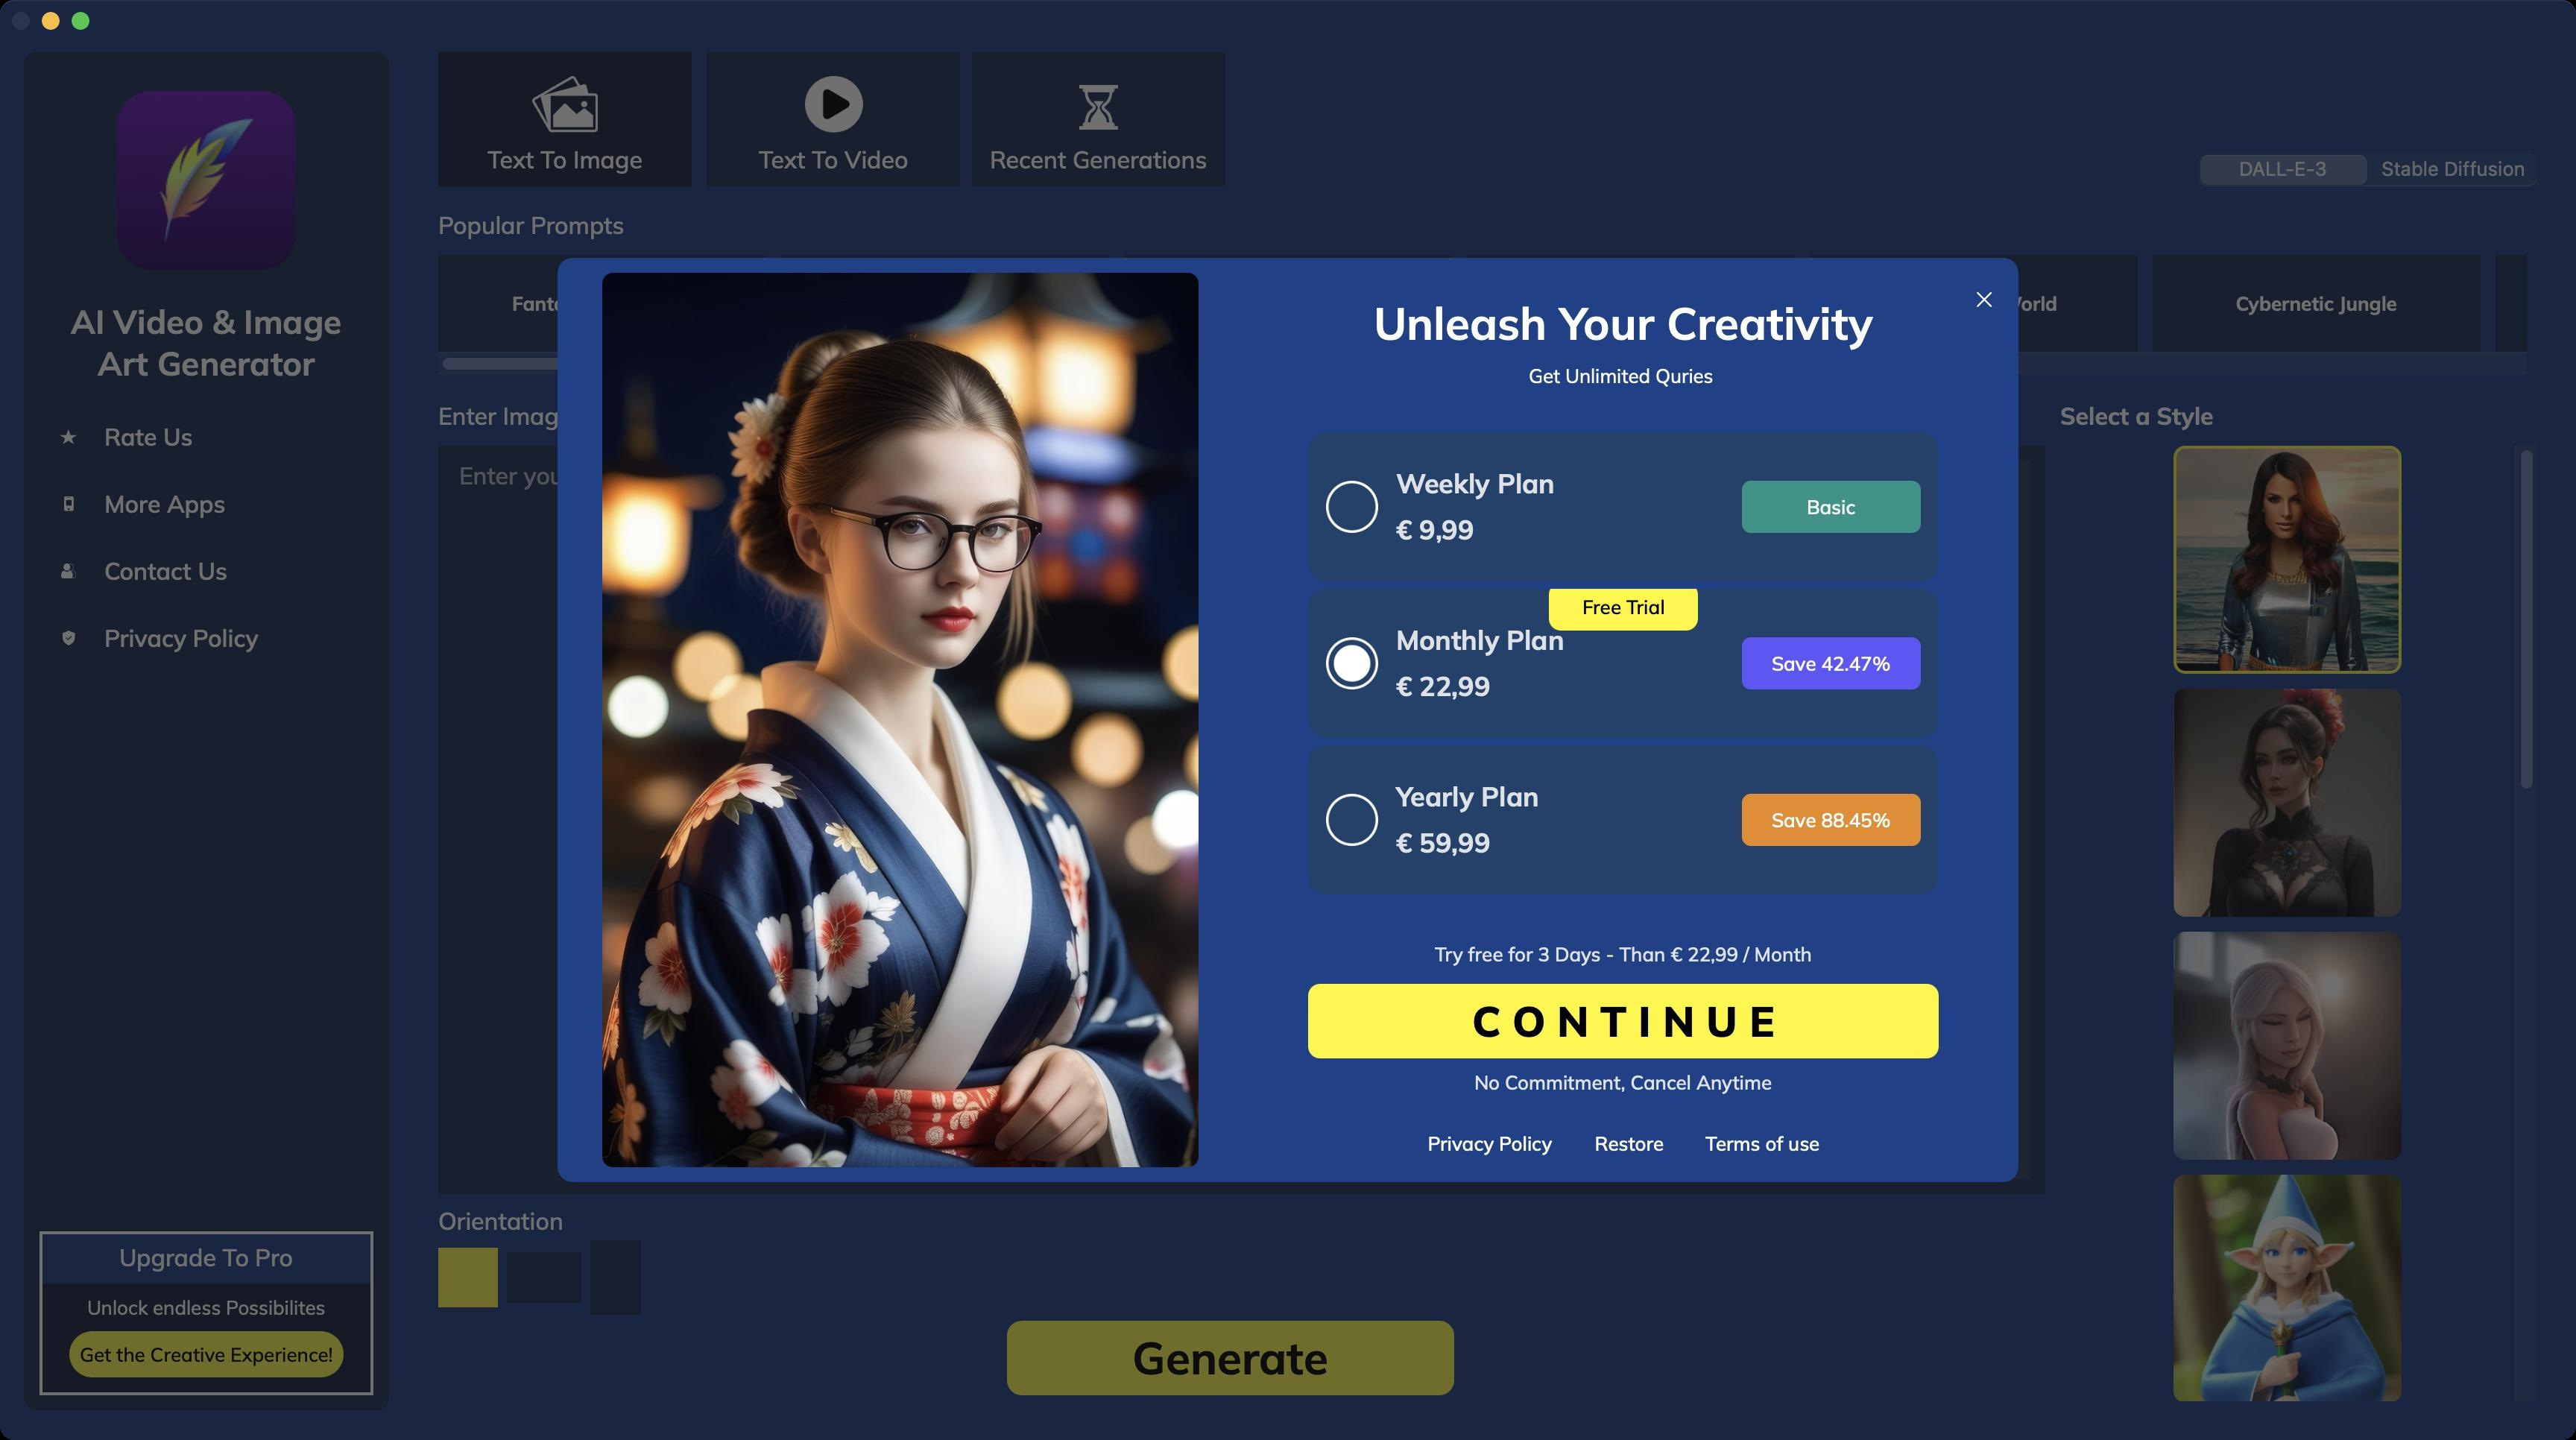
Accessibility tree:
{"name": "", "role": "AXWindow", "description": null, "role_description": "standard window", "value": null, "position": "0.00;45.00", "size": "1728;966", "children": [{"name": null, "role": "AXImage", "description": "icon", "role_description": "image", "value": null, "position": "78.50;61.00", "size": "120;120", "children": []}, {"name": null, "role": "AXStaticText", "description": null, "role_description": "text", "value": "AI Video & Image\nArt Generator", "position": "43.50;202.00", "size": "190;56", "children": []}, {"name": null, "role": "AXStaticText", "description": null, "role_description": "text", "value": "Upgrade To Pro", "position": "78.00;833.50", "size": "121;20", "children": []}, {"name": null, "role": "AXStaticText", "description": null, "role_description": "text", "value": "Unlock endless Possibilites", "position": "56.50;869.00", "size": "164;16", "children": []}, {"name": "Get_the_Creative_Experience!", "role": "AXButton", "description": null, "role_description": "button", "value": null, "position": "46.50;893.00", "size": "184;31", "children": []}, {"name": null, "role": "AXScrollArea", "description": null, "role_description": "scroll area", "value": null, "position": "26.00;278.00", "size": "225;540", "children": [{"name": null, "role": "AXList", "description": null, "role_description": "collection", "value": null, "position": "26.00;278.00", "size": "225;540", "children": [{"name": null, "role": "AXList", "description": null, "role_description": "section", "value": null, "position": "26.00;278.00", "size": "225;165", "children": [{"name": null, "role": "AXGroup", "description": null, "role_description": "group", "value": null, "position": "26.00;278.00", "size": "225;30", "children": [{"name": null, "role": "AXImage", "description": "rateUS", "role_description": "image", "value": null, "position": "36.00;288.00", "size": "20;10", "children": []}, {"name": null, "role": "AXStaticText", "description": null, "role_description": "text", "value": "Rate Us", "position": "68.00;283.00", "size": "175;20", "children": []}]}, {"name": null, "role": "AXGroup", "description": null, "role_description": "group", "value": null, "position": "26.00;323.00", "size": "225;30", "children": [{"name": null, "role": "AXImage", "description": "moreApps", "role_description": "image", "value": null, "position": "36.00;333.00", "size": "20;10", "children": []}, {"name": null, "role": "AXStaticText", "description": null, "role_description": "text", "value": "More Apps", "position": "68.00;328.00", "size": "175;20", "children": []}]}, {"name": null, "role": "AXGroup", "description": null, "role_description": "group", "value": null, "position": "26.00;368.00", "size": "225;30", "children": [{"name": null, "role": "AXImage", "description": "ContactUS", "role_description": "image", "value": null, "position": "36.00;378.00", "size": "20;10", "children": []}, {"name": null, "role": "AXStaticText", "description": null, "role_description": "text", "value": "Contact Us", "position": "68.00;373.00", "size": "175;20", "children": []}]}, {"name": null, "role": "AXGroup", "description": null, "role_description": "group", "value": null, "position": "26.00;413.00", "size": "225;30", "children": [{"name": null, "role": "AXImage", "description": "privacy", "role_description": "image", "value": null, "position": "36.00;423.00", "size": "20;10", "children": []}, {"name": null, "role": "AXStaticText", "description": null, "role_description": "text", "value": "Privacy Policy", "position": "68.00;418.00", "size": "175;20", "children": []}]}]}]}]}, {"name": null, "role": "AXStaticText", "description": null, "role_description": "text", "value": "Text To Image", "position": "325.00;97.00", "size": "108;20", "children": []}, {"name": null, "role": "AXImage", "description": "ImageBtn", "role_description": "image", "value": null, "position": "352.00;51.00", "size": "54;38", "children": []}, {"name": null, "role": "AXStaticText", "description": null, "role_description": "text", "value": "Text To Video", "position": "507.00;97.00", "size": "104;20", "children": []}, {"name": null, "role": "AXImage", "description": "PlayBtn", "role_description": "image", "value": null, "position": "532.00;51.00", "size": "54;38", "children": []}, {"name": null, "role": "AXStaticText", "description": null, "role_description": "text", "value": "Popular Prompts", "position": "292.00;141.00", "size": "129;20", "children": []}, {"name": null, "role": "AXScrollArea", "description": null, "role_description": "scroll area", "value": null, "position": "294.00;171.00", "size": "1401;80", "children": [{"name": null, "role": "AXList", "description": null, "role_description": "collection", "value": null, "position": "294.00;171.00", "size": "2290;65", "children": [{"name": null, "role": "AXList", "description": null, "role_description": "section", "value": null, "position": "294.00;163.50", "size": "2290;80", "children": [{"name": null, "role": "AXGroup", "description": null, "role_description": "group", "value": null, "position": "294.00;163.50", "size": "220;80", "children": [{"name": null, "role": "AXStaticText", "description": null, "role_description": "text", "value": "Fantasy Landscape", "position": "302.00;195.50", "size": "204;16", "children": []}]}, {"name": null, "role": "AXGroup", "description": null, "role_description": "group", "value": null, "position": "524.00;163.50", "size": "220;80", "children": [{"name": null, "role": "AXStaticText", "description": null, "role_description": "text", "value": "Sci-Fi Cityscape", "position": "532.00;195.50", "size": "204;16", "children": []}]}, {"name": null, "role": "AXGroup", "description": null, "role_description": "group", "value": null, "position": "754.00;163.50", "size": "220;80", "children": [{"name": null, "role": "AXStaticText", "description": null, "role_description": "text", "value": "Enchanted Forest", "position": "762.00;195.50", "size": "204;16", "children": []}]}, {"name": null, "role": "AXGroup", "description": null, "role_description": "group", "value": null, "position": "984.00;163.50", "size": "220;80", "children": [{"name": null, "role": "AXStaticText", "description": null, "role_description": "text", "value": "Underwater Paradise", "position": "992.00;195.50", "size": "204;16", "children": []}]}, {"name": null, "role": "AXGroup", "description": null, "role_description": "group", "value": null, "position": "1214.00;163.50", "size": "220;80", "children": [{"name": null, "role": "AXStaticText", "description": null, "role_description": "text", "value": "Steampunk World", "position": "1222.00;195.50", "size": "204;16", "children": []}]}, {"name": null, "role": "AXGroup", "description": null, "role_description": "group", "value": null, "position": "1444.00;163.50", "size": "220;80", "children": [{"name": null, "role": "AXStaticText", "description": null, "role_description": "text", "value": "Cybernetic Jungle", "position": "1452.00;195.50", "size": "204;16", "children": []}]}, {"name": null, "role": "AXGroup", "description": null, "role_description": "group", "value": null, "position": "1674.00;163.50", "size": "220;80", "children": [{"name": null, "role": "AXStaticText", "description": null, "role_description": "text", "value": "Post-Apocalyptic Wasteland", "position": "1682.00;195.50", "size": "204;16", "children": []}]}, {"name": null, "role": "AXGroup", "description": null, "role_description": "group", "value": null, "position": "1904.00;163.50", "size": "220;80", "children": [{"name": null, "role": "No role", "description": "", "role_description": "", "value": null, "position": "", "size": "", "children": []}]}, {"name": null, "role": "AXGroup", "description": null, "role_description": "group", "value": null, "position": "2134.00;163.50", "size": "220;80", "children": [{"name": null, "role": "No role", "description": "", "role_description": "", "value": null, "position": "", "size": "", "children": []}]}, {"name": null, "role": "AXGroup", "description": null, "role_description": "group", "value": null, "position": "2364.00;163.50", "size": "220;80", "children": [{"name": null, "role": "No role", "description": "", "role_description": "", "value": null, "position": "", "size": "", "children": []}]}]}]}, {"name": null, "role": "AXScrollBar", "description": null, "role_description": "scroll bar", "value": 0.0, "position": "294.00;236.00", "size": "1401;15", "children": [{"name": null, "role": "AXValueIndicator", "description": null, "role_description": "value indicator", "value": 0.0, "position": "296.00;236.00", "size": "854;15", "children": []}, {"name": null, "role": "AXButton", "description": null, "role_description": "increment arrow button", "value": null, "position": "294.00;236.00", "size": "0;0", "children": []}, {"name": null, "role": "AXButton", "description": null, "role_description": "decrement arrow button", "value": null, "position": "294.00;236.00", "size": "0;0", "children": []}, {"name": null, "role": "AXButton", "description": null, "role_description": "increment page button", "value": null, "position": "1151.00;236.00", "size": "544;15", "children": []}, {"name": null, "role": "AXButton", "description": null, "role_description": "decrement page button", "value": null, "position": "294.00;236.00", "size": "2;15", "children": []}]}]}, {"name": null, "role": "AXStaticText", "description": null, "role_description": "text", "value": "Enter Image Prompt ", "position": "292.00;269.00", "size": "158;20", "children": []}, {"name": null, "role": "AXScrollArea", "description": null, "role_description": "scroll area", "value": null, "position": "304.00;309.00", "size": "1058;482", "children": [{"name": null, "role": "AXTextArea", "description": null, "role_description": "text entry area", "value": "", "position": "304.00;309.00", "size": "1043;482", "children": []}, {"name": null, "role": "AXScrollBar", "description": null, "role_description": "scroll bar", "value": 0.0, "position": "1347.00;309.00", "size": "15;482", "children": []}]}, {"name": null, "role": "AXStaticText", "description": null, "role_description": "text", "value": "Orientation", "position": "292.00;809.00", "size": "88;20", "children": []}, {"name": "Generate", "role": "AXButton", "description": null, "role_description": "button", "value": null, "position": "675.50;886.00", "size": "300;50", "children": []}, {"name": null, "role": "AXScrollArea", "description": null, "role_description": "scroll area", "value": null, "position": "1382.00;299.00", "size": "320;641", "children": [{"name": null, "role": "AXList", "description": null, "role_description": "collection", "value": null, "position": "1382.00;299.00", "size": "305;1783", "children": [{"name": null, "role": "AXList", "description": null, "role_description": "section", "value": null, "position": "1458.00;299.00", "size": "153;1783", "children": [{"name": null, "role": "AXGroup", "description": null, "role_description": "group", "value": null, "position": "1458.00;299.00", "size": "153;153", "children": [{"name": null, "role": "AXImage", "description": "midjourney", "role_description": "image", "value": null, "position": "1458.00;299.00", "size": "153;153", "children": []}]}, {"name": null, "role": "AXGroup", "description": null, "role_description": "group", "value": null, "position": "1458.00;462.00", "size": "153;153", "children": [{"name": null, "role": "AXImage", "description": "dream shaper 8797", "role_description": "image", "value": null, "position": "1458.00;462.00", "size": "153;153", "children": []}]}, {"name": null, "role": "AXGroup", "description": null, "role_description": "group", "value": null, "position": "1458.00;625.00", "size": "153;153", "children": [{"name": null, "role": "AXImage", "description": "babes", "role_description": "image", "value": null, "position": "1458.00;625.00", "size": "153;153", "children": []}]}, {"name": null, "role": "AXGroup", "description": null, "role_description": "group", "value": null, "position": "1458.00;788.00", "size": "153;153", "children": [{"name": null, "role": "AXImage", "description": "deliberateappfactory", "role_description": "image", "value": null, "position": "1458.00;788.00", "size": "153;153", "children": []}]}, {"name": null, "role": "AXGroup", "description": null, "role_description": "group", "value": null, "position": "1458.00;951.00", "size": "153;153", "children": [{"name": null, "role": "No role", "description": "", "role_description": "", "value": null, "position": "", "size": "", "children": []}]}, {"name": null, "role": "AXGroup", "description": null, "role_description": "group", "value": null, "position": "1458.00;1114.00", "size": "153;153", "children": [{"name": null, "role": "No role", "description": "", "role_description": "", "value": null, "position": "", "size": "", "children": []}]}, {"name": null, "role": "AXGroup", "description": null, "role_description": "group", "value": null, "position": "1458.00;1277.00", "size": "153;153", "children": [{"name": null, "role": "No role", "description": "", "role_description": "", "value": null, "position": "", "size": "", "children": []}]}, {"name": null, "role": "AXGroup", "description": null, "role_description": "group", "value": null, "position": "1458.00;1440.00", "size": "153;153", "children": [{"name": null, "role": "No role", "description": "", "role_description": "", "value": null, "position": "", "size": "", "children": []}]}, {"name": null, "role": "AXGroup", "description": null, "role_description": "group", "value": null, "position": "1458.00;1603.00", "size": "153;153", "children": [{"name": null, "role": "No role", "description": "", "role_description": "", "value": null, "position": "", "size": "", "children": []}]}, {"name": null, "role": "AXGroup", "description": null, "role_description": "group", "value": null, "position": "1458.00;1766.00", "size": "153;153", "children": [{"name": null, "role": "No role", "description": "", "role_description": "", "value": null, "position": "", "size": "", "children": []}]}, {"name": null, "role": "AXGroup", "description": null, "role_description": "group", "value": null, "position": "1458.00;1929.00", "size": "153;153", "children": [{"name": null, "role": "No role", "description": "", "role_description": "", "value": null, "position": "", "size": "", "children": []}]}]}]}, {"name": null, "role": "AXScrollBar", "description": null, "role_description": "scroll bar", "value": 0.0, "position": "1687.00;299.00", "size": "15;641", "children": [{"name": null, "role": "AXValueIndicator", "description": null, "role_description": "value indicator", "value": 0.0, "position": "1687.00;301.00", "size": "15;229", "children": []}, {"name": null, "role": "AXButton", "description": null, "role_description": "increment arrow button", "value": null, "position": "1687.00;299.00", "size": "0;0", "children": []}, {"name": null, "role": "AXButton", "description": null, "role_description": "decrement arrow button", "value": null, "position": "1687.00;299.00", "size": "0;0", "children": []}, {"name": null, "role": "AXButton", "description": null, "role_description": "increment page button", "value": null, "position": "1687.00;530.50", "size": "15;410", "children": []}, {"name": null, "role": "AXButton", "description": null, "role_description": "decrement page button", "value": null, "position": "1687.00;299.00", "size": "15;2", "children": []}]}]}, {"name": null, "role": "AXStaticText", "description": null, "role_description": "text", "value": "Select a Style", "position": "1380.00;269.00", "size": "107;20", "children": []}, {"name": null, "role": "AXStaticText", "description": null, "role_description": "text", "value": "Recent Generations", "position": "662.00;97.00", "size": "150;20", "children": []}, {"name": null, "role": "AXImage", "description": "history", "role_description": "image", "value": null, "position": "722.00;57.00", "size": "30;30", "children": []}, {"name": null, "role": "AXRadioGroup", "description": null, "role_description": "radio group", "value": "{\n    \"name\": null,\n    \"role\": \"AXRadioButton\",\n    \"description\": \"DALL-E-3\",\n    \"role_description\": \"radio button\",\n    \"value\": 1,\n    \"position\": \"1473.00;102.00\",\n    \"size\": \"116;24\",\n    \"children\": []\n}", "position": "1473.00;102.00", "size": "231;24", "children": [{"name": null, "role": "AXRadioButton", "description": "DALL-E-3", "role_description": "radio button", "value": 1, "position": "1473.00;102.00", "size": "116;24", "children": []}, {"name": null, "role": "AXRadioButton", "description": "Stable Diffusion", "role_description": "radio button", "value": 0, "position": "1589.00;102.00", "size": "115;24", "children": []}]}, {"name": null, "role": "AXButton", "description": null, "role_description": "close button", "value": null, "position": "7.00;6.00", "size": "14;16", "children": []}, {"name": null, "role": "AXButton", "description": null, "role_description": "zoom button", "value": null, "position": "47.00;6.00", "size": "14;16", "children": [{"name": null, "role": "AXGroup", "description": null, "role_description": "group", "value": null, "position": "47.00;6.00", "size": "14;16", "children": []}]}, {"name": null, "role": "AXButton", "description": null, "role_description": "minimize button", "value": null, "position": "27.00;6.00", "size": "14;16", "children": []}, {"name": null, "role": "AXStaticText", "description": null, "role_description": "text", "value": "", "position": "859.00;5.00", "size": "10;16", "children": []}, {"name": null, "role": "AXSheet", "description": null, "role_description": "sheet", "value": null, "position": "374.00;173.00", "size": "980;620", "children": [{"name": null, "role": "AXImage", "description": "paymentBanner", "role_description": "image", "value": null, "position": "384.00;183.00", "size": "440;600", "children": []}, {"name": null, "role": "AXStaticText", "description": null, "role_description": "text", "value": "Unleash Your Creativity", "position": "919.50;198.00", "size": "339;38", "children": []}, {"name": null, "role": "AXStaticText", "description": null, "role_description": "text", "value": "Get Unlimited Quries ", "position": "1023.50;244.00", "size": "132;16", "children": []}, {"name": null, "role": "AXScrollArea", "description": null, "role_description": "scroll area", "value": null, "position": "877.50;290.00", "size": "423;330", "children": [{"name": null, "role": "AXList", "description": null, "role_description": "collection", "value": null, "position": "877.50;290.00", "size": "423;330", "children": [{"name": null, "role": "AXList", "description": null, "role_description": "section", "value": null, "position": "877.50;290.00", "size": "423;310", "children": [{"name": null, "role": "AXGroup", "description": null, "role_description": "group", "value": null, "position": "877.50;290.00", "size": "423;100", "children": [{"name": null, "role": "AXStaticText", "description": null, "role_description": "text", "value": "Basic", "position": "1210.00;332.00", "size": "37;16", "children": []}, {"name": null, "role": "AXImage", "description": "empty", "role_description": "image", "value": null, "position": "889.50;322.50", "size": "35;35", "children": []}, {"name": null, "role": "AXStaticText", "description": null, "role_description": "text", "value": "Weekly Plan", "position": "934.50;313.00", "size": "111;23", "children": []}, {"name": null, "role": "AXStaticText", "description": null, "role_description": "text", "value": "€ 9,99", "position": "934.50;344.00", "size": "57;23", "children": []}]}, {"name": null, "role": "AXGroup", "description": null, "role_description": "group", "value": null, "position": "877.50;395.00", "size": "423;100", "children": [{"name": null, "role": "AXStaticText", "description": null, "role_description": "text", "value": "Free Trial", "position": "1059.50;399.00", "size": "60;16", "children": []}, {"name": null, "role": "AXStaticText", "description": null, "role_description": "text", "value": "Save 42.47%", "position": "1186.50;437.00", "size": "84;16", "children": []}, {"name": null, "role": "AXImage", "description": "filled", "role_description": "image", "value": null, "position": "889.50;427.50", "size": "35;35", "children": []}, {"name": null, "role": "AXStaticText", "description": null, "role_description": "text", "value": "Monthly Plan", "position": "934.50;418.00", "size": "117;23", "children": []}, {"name": null, "role": "AXStaticText", "description": null, "role_description": "text", "value": "€ 22,99", "position": "934.50;449.00", "size": "68;23", "children": []}]}, {"name": null, "role": "AXGroup", "description": null, "role_description": "group", "value": null, "position": "877.50;500.00", "size": "423;100", "children": [{"name": null, "role": "AXStaticText", "description": null, "role_description": "text", "value": "Save 88.45%", "position": "1186.50;542.00", "size": "84;16", "children": []}, {"name": null, "role": "AXImage", "description": "empty", "role_description": "image", "value": null, "position": "889.50;532.50", "size": "35;35", "children": []}, {"name": null, "role": "AXStaticText", "description": null, "role_description": "text", "value": "Yearly Plan", "position": "934.50;523.00", "size": "100;23", "children": []}, {"name": null, "role": "AXStaticText", "description": null, "role_description": "text", "value": "€ 59,99", "position": "934.50;554.00", "size": "68;23", "children": []}]}]}]}]}, {"name": "C_O_N_T_I_N_U_E", "role": "AXButton", "description": null, "role_description": "button", "value": null, "position": "877.50;660.00", "size": "423;50", "children": []}, {"name": "", "role": "AXButton", "description": "Close", "role_description": "button", "value": null, "position": "1318.50;186.00", "size": "26;29", "children": []}, {"name": null, "role": "AXStaticText", "description": null, "role_description": "text", "value": "Try free for 3 Days - Than € 22,99 / Month", "position": "960.50;632.00", "size": "258;16", "children": []}, {"name": null, "role": "AXStaticText", "description": null, "role_description": "text", "value": "No Commitment, Cancel Anytime", "position": "987.00;718.00", "size": "204;16", "children": []}, {"name": "Privacy_Policy", "role": "AXButton", "description": null, "role_description": "button", "value": null, "position": "939.50;757.00", "size": "120;20", "children": []}, {"name": "Restore", "role": "AXButton", "description": null, "role_description": "button", "value": null, "position": "1062.50;757.00", "size": "61;20", "children": []}, {"name": "Terms_of_use", "role": "AXButton", "description": null, "role_description": "button", "value": null, "position": "1126.50;757.00", "size": "112;20", "children": []}]}]}